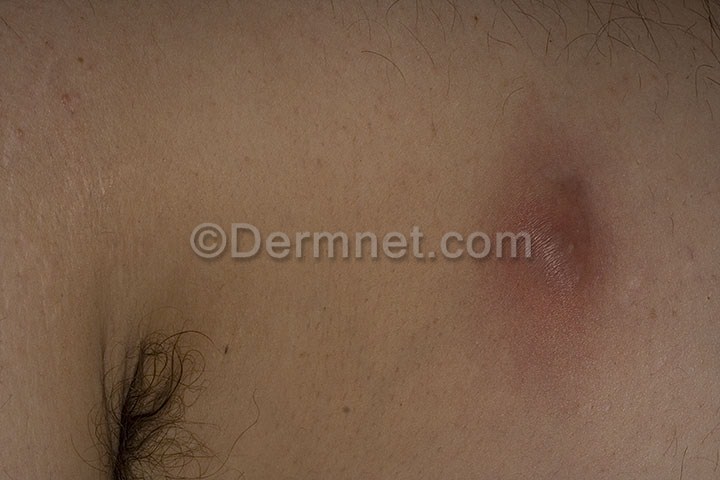
Disease: Cellulitis Impetigo and other Bacterial Infections